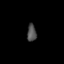
Tissue: lung
Cell type: Epithelial cells
Senescence score: 0.2038
Nuclear area (px): 156
Mean DAPI intensity: 78.353